Interaction volume radius: 5 \u00c5
Interaction volume height: 10 \u00c5
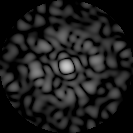
Disorder parameter: 0.8974